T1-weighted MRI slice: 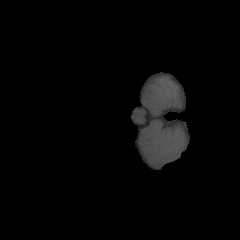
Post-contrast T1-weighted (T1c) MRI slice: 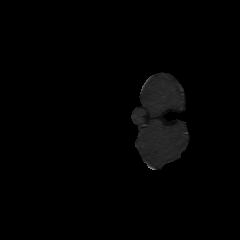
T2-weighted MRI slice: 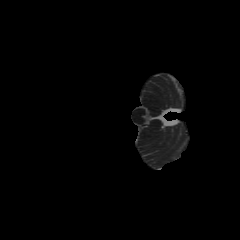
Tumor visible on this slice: no